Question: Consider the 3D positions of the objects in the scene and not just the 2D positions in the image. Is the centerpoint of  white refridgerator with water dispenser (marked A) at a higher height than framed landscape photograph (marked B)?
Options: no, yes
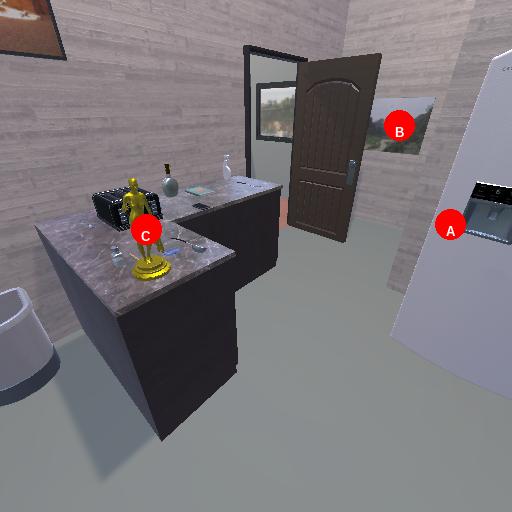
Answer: no